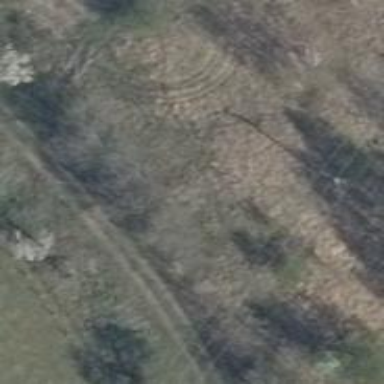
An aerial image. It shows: Row of trees in natural setting.